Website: lowes
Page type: review-order
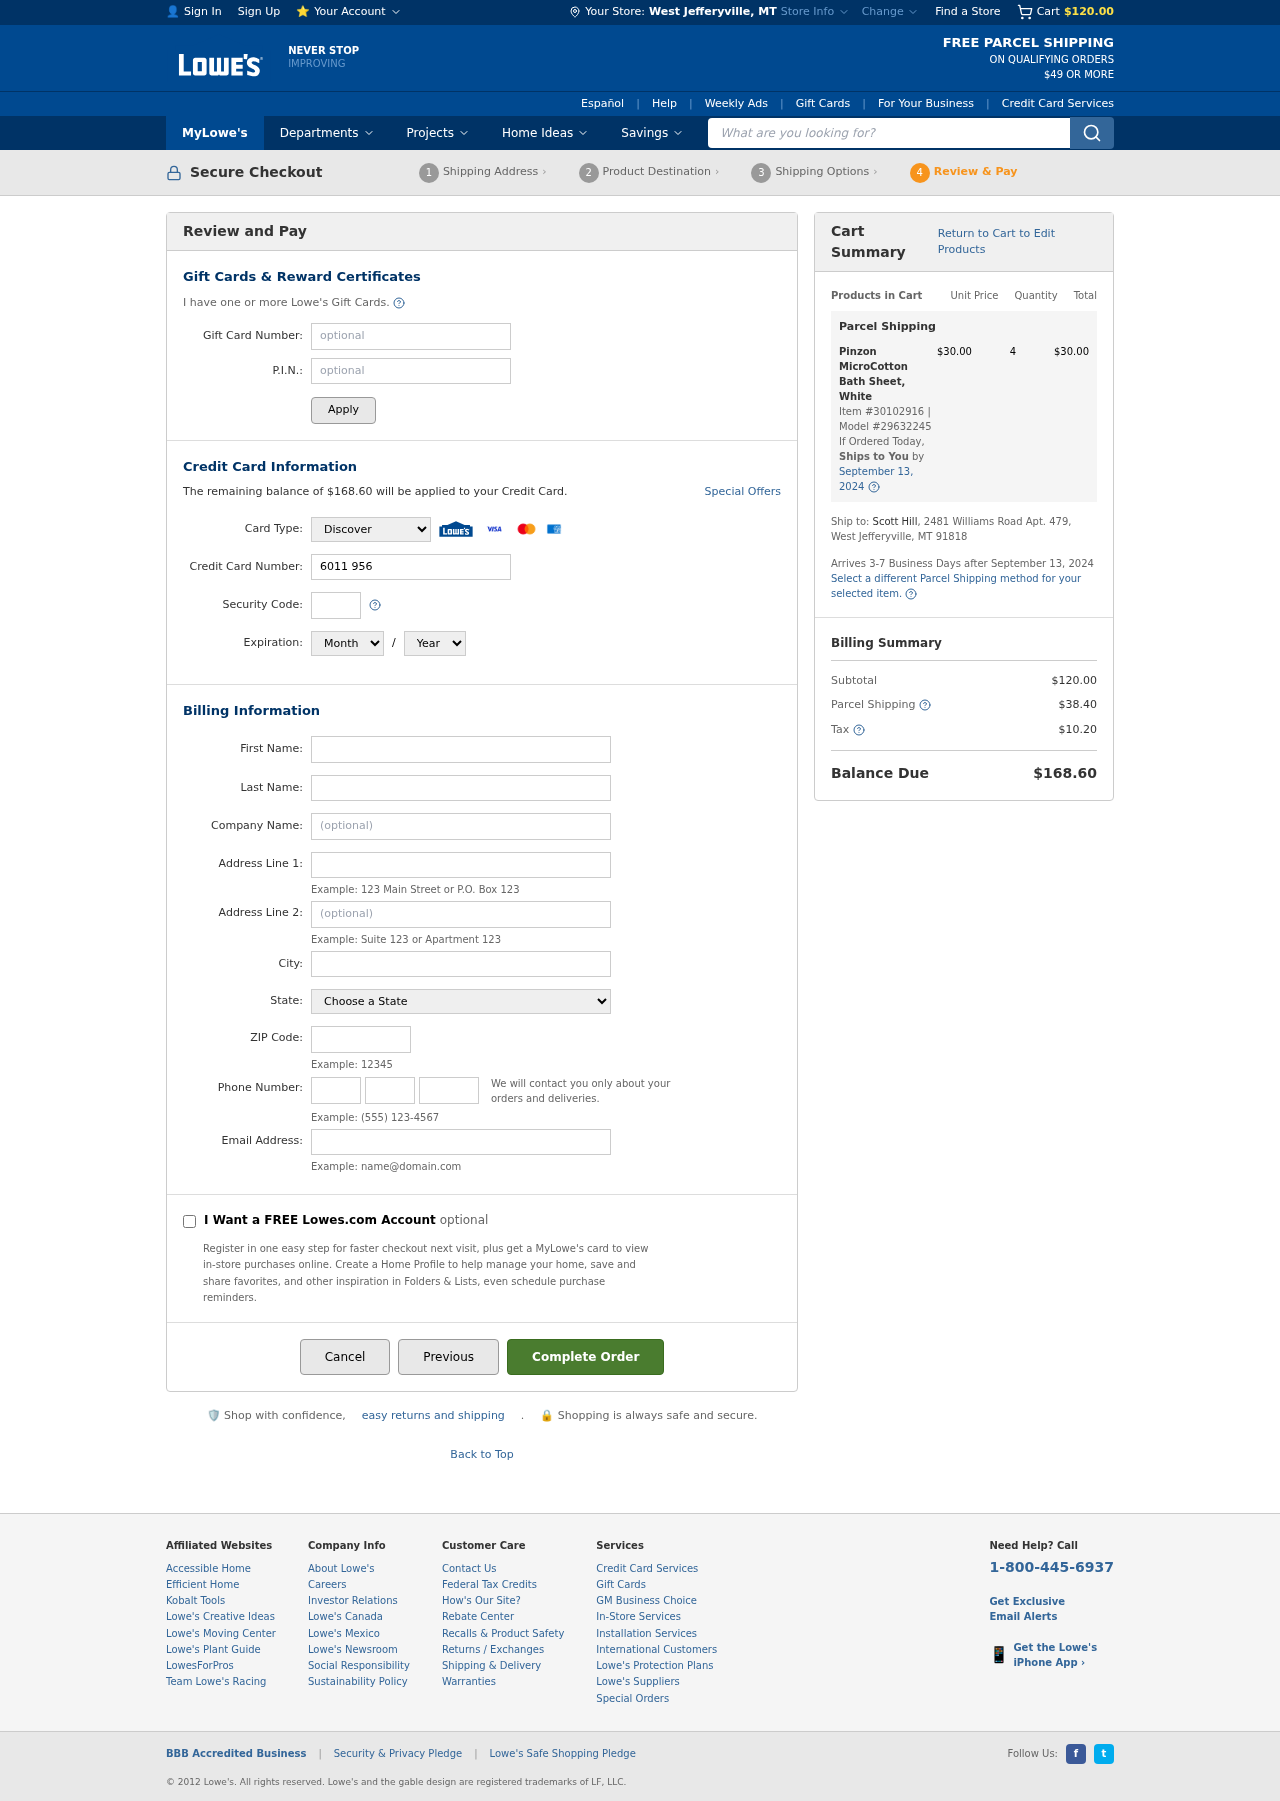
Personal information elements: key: PII_CARD_CVV
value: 725
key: PII_CARD_EXPIRY_MONTH
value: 02
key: PII_CARD_EXPIRY_YEAR
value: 26
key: PII_CARD_NUMBER
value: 6011 9560 6639 1647
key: PII_CARD_TYPE
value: Discover
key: PII_CITY
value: West Jefferyville
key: PII_CITY_STATE
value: West Jefferyville, MT
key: PII_EMAIL
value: scotthill@gmail.com
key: PII_FIRSTNAME
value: Scott
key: PII_LASTNAME
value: Hill
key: PII_PHONE_AREA
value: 976
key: PII_PHONE_PREFIX
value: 290
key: PII_PHONE_SUFFIX
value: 6961
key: PII_POSTCODE
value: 91818
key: PII_STATE
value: Montana
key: PII_STREET
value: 2481 Williams Road Apt. 479
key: PII_STREET2
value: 2481 Williams Road Apt. 479
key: PII_STREET2
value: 684 Mitchell Throughway Suite 526
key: PII_FULLNAME2
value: Scott Hill
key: PII_CITY_STATE_ZIP2
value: West Jefferyville, MT 91818
Product elements: key: PRODUCT1_NAME
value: Pinzon MicroCotton Bath Sheet, White
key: PRODUCT1_PRICE
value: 30
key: PRODUCT1_QUANTITY
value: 4
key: PRODUCT1_ITEM_NUMBER
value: Item #30102916
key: PRODUCT1_MODEL_NUMBER
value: Model #29632245
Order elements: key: ORDER_SUBTOTAL
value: $120.00
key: ORDER_BALANCE_DUE
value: $168.60
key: ORDER_SHIPPING_DATE
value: September 13, 2024
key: ORDER_ITEM_TOTAL
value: $30.00
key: ORDER_SHIPPING_DATE2
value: September 13, 2024
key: ORDER_SHIPPING_COST
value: $38.40
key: ORDER_TAX
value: $10.20
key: ORDER_TOTAL
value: $168.60
Search elements: key: HEADER_SEARCH
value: What are you looking for?